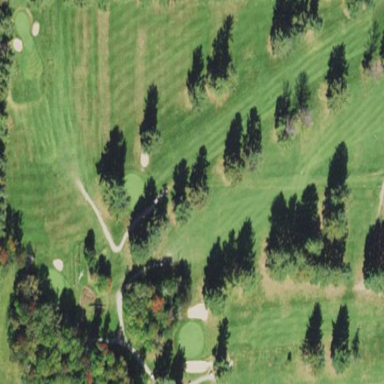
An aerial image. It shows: Grassy area designated as golf fairway.